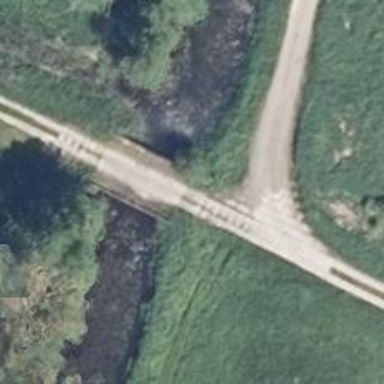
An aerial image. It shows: Concrete track on bridge with top-grade surface.